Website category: sports
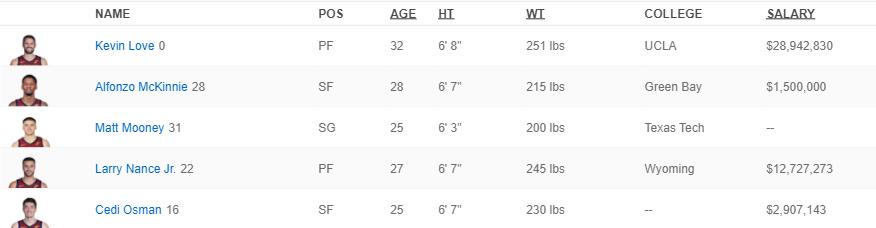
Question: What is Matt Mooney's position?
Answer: SG

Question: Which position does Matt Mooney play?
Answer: SG

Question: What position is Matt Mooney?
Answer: SG

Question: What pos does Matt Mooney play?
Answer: SG

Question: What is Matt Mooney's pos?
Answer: SG

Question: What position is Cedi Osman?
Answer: SF

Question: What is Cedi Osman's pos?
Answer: SF

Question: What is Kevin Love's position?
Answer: PF

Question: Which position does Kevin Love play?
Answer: PF

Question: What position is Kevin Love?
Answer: PF

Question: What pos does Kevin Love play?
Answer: PF

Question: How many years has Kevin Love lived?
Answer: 32

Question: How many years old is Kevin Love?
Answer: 32

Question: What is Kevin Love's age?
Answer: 32

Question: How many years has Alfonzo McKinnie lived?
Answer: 28

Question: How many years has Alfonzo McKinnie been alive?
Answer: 28

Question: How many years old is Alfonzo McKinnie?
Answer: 28

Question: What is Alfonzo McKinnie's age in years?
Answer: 28

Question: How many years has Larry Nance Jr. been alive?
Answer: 27

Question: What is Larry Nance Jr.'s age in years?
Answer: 27

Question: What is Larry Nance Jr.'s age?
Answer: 27

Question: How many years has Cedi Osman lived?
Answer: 25

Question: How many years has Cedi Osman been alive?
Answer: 25

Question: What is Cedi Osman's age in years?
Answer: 25

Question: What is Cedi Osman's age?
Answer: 25

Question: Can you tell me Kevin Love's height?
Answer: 6' 8"

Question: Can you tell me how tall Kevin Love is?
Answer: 6' 8"

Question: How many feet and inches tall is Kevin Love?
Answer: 6' 8"

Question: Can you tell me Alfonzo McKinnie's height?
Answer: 6' 7"

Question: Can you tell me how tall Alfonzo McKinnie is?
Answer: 6' 7"

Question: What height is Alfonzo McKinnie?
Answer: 6' 7"

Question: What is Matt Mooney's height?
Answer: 6' 3"

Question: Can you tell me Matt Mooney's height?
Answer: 6' 3"

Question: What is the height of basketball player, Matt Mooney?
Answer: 6' 3"

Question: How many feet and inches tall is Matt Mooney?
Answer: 6' 3"

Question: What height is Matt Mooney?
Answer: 6' 3"

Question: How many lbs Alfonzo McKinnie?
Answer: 215 lbs

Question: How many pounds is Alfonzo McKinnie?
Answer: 215 lbs

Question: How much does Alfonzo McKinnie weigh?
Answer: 215 lbs

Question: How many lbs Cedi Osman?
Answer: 230 lbs

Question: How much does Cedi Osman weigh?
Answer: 230 lbs

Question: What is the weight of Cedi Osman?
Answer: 230 lbs

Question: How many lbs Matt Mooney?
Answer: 200 lbs

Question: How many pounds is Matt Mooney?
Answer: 200 lbs

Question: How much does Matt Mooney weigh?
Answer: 200 lbs

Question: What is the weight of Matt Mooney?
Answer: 200 lbs

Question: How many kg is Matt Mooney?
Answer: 200 lbs

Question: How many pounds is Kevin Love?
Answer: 251 lbs

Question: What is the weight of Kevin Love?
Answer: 251 lbs

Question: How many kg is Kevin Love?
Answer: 251 lbs

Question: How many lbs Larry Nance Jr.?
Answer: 245 lbs

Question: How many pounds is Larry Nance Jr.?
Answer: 245 lbs

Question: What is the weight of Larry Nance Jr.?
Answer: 245 lbs

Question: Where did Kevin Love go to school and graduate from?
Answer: UCLA

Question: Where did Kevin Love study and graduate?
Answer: UCLA

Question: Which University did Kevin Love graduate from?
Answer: UCLA

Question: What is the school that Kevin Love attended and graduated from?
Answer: UCLA

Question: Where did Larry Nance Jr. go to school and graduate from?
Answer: Wyoming

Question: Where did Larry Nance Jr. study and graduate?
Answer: Wyoming

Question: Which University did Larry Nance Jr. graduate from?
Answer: Wyoming

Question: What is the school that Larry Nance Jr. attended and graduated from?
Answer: Wyoming

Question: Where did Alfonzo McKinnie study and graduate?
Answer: Green Bay

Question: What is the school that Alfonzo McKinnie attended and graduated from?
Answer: Green Bay

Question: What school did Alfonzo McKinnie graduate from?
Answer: Green Bay